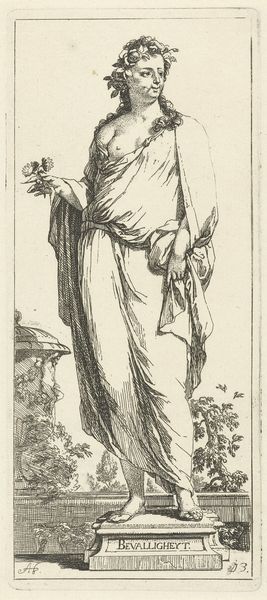
Titel: Gepersonifieerde Bevalligheid
Künstler: Arnold Houbraken
Standort: Amsterdam
Institution: Rijksmuseum
Schlagwörter: umhang, blumen, brust, sockel, holland, niederlande, vögel, locken, tugend, garten, skulptur, statue, vase, graphik, old, robe, woman, flowers, plant, radierung, stich, allegorie, kranz, flora, efeu, flower, man, toga, blumenkranz, feet, gefallen, breast, clothes, pose, wreath, god, goddess, godess, umhangg, nipple, ankle, boob, tugen, pussy, bevalligheyt, nip